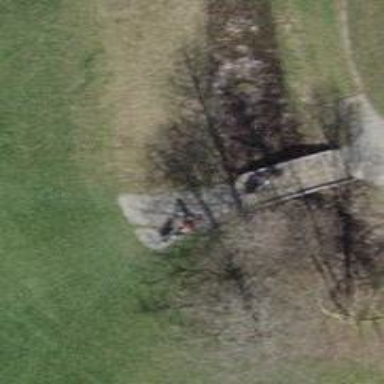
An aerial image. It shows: Footway bridge.